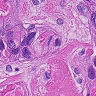
Metastatic tissue present: yes